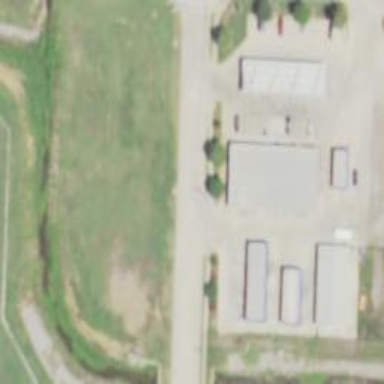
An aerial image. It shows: Fuel station.